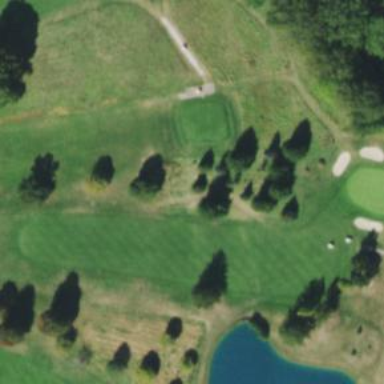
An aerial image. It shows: Grassy area designated for leisure activities. It is golf fairway utilized for the sport of golf.